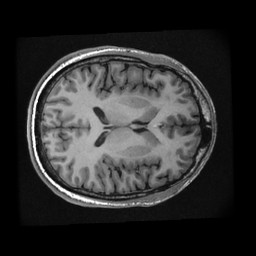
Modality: T1w
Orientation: axial
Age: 28
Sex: male
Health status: healthy
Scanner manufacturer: ge
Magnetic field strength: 3 T
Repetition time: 0.008396 s
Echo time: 0.003116 s